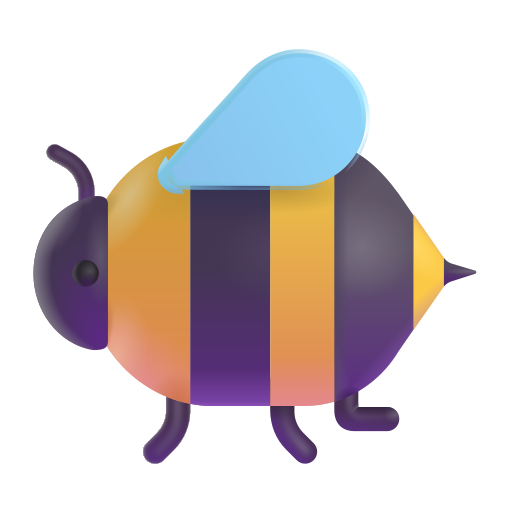
honeybee color